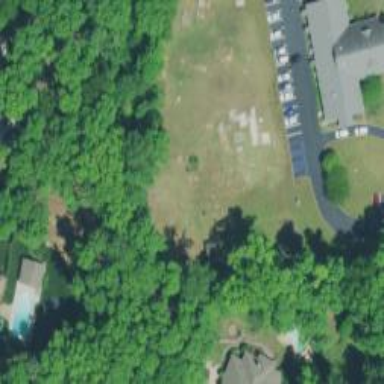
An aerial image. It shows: Grave yard.